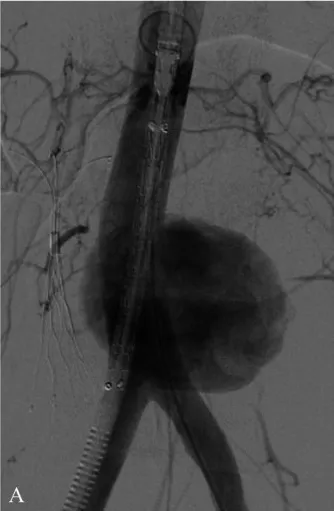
Anteroposterior abdominal aortography before deployment, the large volume saccular aneurysm.
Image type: radiology (x_ray)